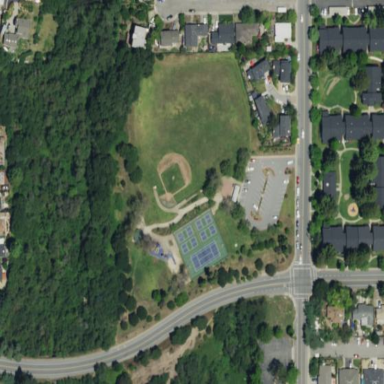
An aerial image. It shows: County park with leisure land designation.